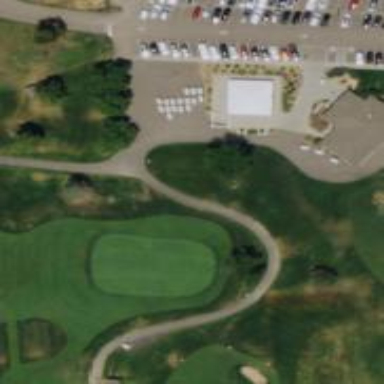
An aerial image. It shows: Well-maintained path used as golf cart path. The tracktype is grade1.